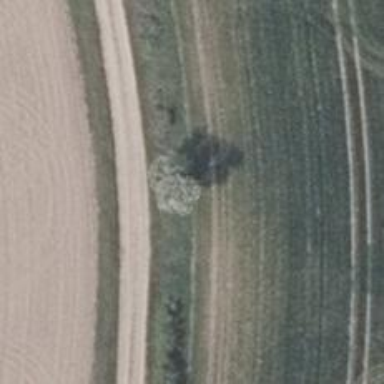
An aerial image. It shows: Row of trees in natural setting.